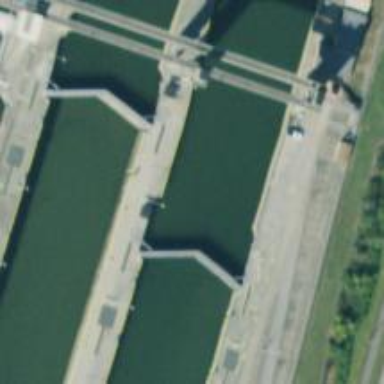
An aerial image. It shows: Lock gate along waterway.